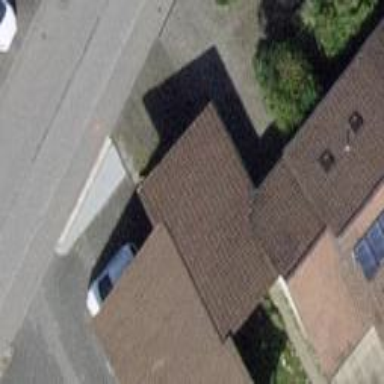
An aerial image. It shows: Carport building.